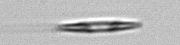
Label: pennate